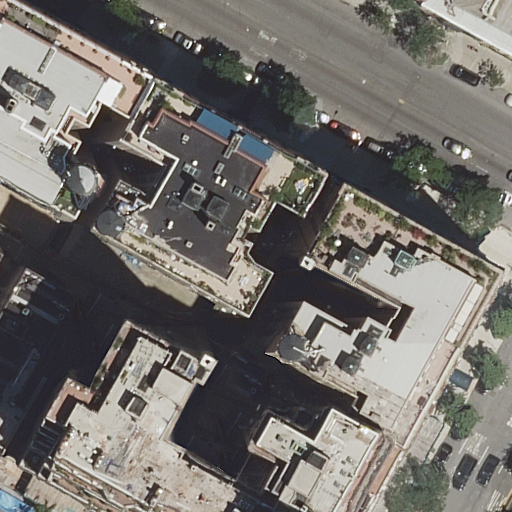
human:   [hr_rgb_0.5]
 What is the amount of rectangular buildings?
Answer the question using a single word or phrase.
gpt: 3

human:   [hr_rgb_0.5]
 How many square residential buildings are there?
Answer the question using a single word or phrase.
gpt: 0

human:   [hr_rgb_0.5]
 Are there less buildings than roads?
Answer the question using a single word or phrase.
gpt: no

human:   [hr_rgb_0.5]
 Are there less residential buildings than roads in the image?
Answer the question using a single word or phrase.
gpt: no

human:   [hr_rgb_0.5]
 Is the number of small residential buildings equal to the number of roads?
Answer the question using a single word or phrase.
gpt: no

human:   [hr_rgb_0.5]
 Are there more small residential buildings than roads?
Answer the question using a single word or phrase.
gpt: no

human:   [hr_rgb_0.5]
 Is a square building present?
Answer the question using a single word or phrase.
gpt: no

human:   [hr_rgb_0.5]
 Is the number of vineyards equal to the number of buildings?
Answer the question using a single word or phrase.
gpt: no

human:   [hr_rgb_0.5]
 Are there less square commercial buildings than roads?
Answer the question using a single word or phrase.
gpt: yes

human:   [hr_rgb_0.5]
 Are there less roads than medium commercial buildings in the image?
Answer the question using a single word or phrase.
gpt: no

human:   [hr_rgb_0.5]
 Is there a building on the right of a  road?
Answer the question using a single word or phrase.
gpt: yes

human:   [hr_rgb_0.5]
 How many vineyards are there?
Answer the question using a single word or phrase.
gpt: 0

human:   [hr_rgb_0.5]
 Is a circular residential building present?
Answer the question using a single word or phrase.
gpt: no

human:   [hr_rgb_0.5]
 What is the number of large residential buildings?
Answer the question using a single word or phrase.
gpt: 3

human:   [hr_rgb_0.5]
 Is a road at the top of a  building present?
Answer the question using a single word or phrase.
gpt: yes

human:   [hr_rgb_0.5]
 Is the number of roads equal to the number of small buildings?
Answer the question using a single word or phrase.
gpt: no

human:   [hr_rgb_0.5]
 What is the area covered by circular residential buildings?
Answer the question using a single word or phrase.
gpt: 0m2

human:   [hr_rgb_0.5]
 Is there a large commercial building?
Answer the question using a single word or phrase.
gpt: no

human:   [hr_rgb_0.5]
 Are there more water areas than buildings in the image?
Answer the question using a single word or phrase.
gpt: no

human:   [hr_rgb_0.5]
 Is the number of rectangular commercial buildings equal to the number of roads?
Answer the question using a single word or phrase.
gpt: no

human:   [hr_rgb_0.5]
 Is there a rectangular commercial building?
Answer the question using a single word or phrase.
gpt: no

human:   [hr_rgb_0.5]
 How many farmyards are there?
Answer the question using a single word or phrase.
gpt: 0

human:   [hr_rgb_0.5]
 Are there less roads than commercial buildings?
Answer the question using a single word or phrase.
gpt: no

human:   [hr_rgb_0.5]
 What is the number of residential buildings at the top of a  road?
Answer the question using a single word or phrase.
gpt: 6

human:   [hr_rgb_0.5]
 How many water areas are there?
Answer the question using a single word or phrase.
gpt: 0

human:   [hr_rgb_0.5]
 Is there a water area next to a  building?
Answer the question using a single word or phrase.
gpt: no

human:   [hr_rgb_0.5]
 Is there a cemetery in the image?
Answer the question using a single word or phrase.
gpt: no

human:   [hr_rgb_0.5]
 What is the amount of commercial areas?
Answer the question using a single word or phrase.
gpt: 0

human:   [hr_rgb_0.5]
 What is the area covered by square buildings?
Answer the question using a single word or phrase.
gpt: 0m2

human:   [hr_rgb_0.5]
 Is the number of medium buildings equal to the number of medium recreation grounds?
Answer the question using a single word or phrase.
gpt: no

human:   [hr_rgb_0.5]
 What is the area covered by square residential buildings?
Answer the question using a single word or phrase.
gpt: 0m2

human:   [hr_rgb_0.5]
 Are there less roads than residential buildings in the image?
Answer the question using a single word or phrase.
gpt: yes

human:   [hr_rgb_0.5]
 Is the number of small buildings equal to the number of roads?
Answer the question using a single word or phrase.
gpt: no

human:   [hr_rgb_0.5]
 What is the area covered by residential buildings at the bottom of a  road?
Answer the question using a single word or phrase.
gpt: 4382m2

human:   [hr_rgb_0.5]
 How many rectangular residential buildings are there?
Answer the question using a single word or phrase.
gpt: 3

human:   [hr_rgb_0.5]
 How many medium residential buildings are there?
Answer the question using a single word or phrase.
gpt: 4